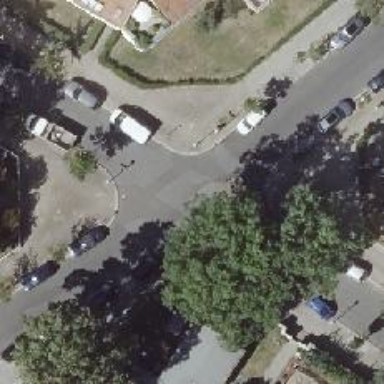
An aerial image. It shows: Residential road with asphalt surface. There are sidewalks on both sides of the road. The parking orientation is parallel with vehicles half on the kerb.